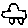
Label: car